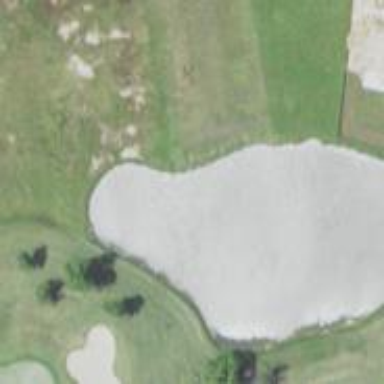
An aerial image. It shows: Picturesque scene of golf course with lateral water hazard.